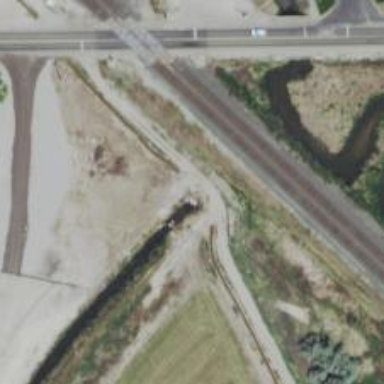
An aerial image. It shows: Canal culvert running through tunnel.